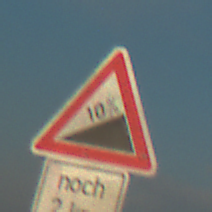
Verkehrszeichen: Steigung10
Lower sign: LaengeEinerStrecke4
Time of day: SunriseSunset
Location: Outdoor (RoadRail)
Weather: PartlyCloudy
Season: NotSpecified
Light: Natural